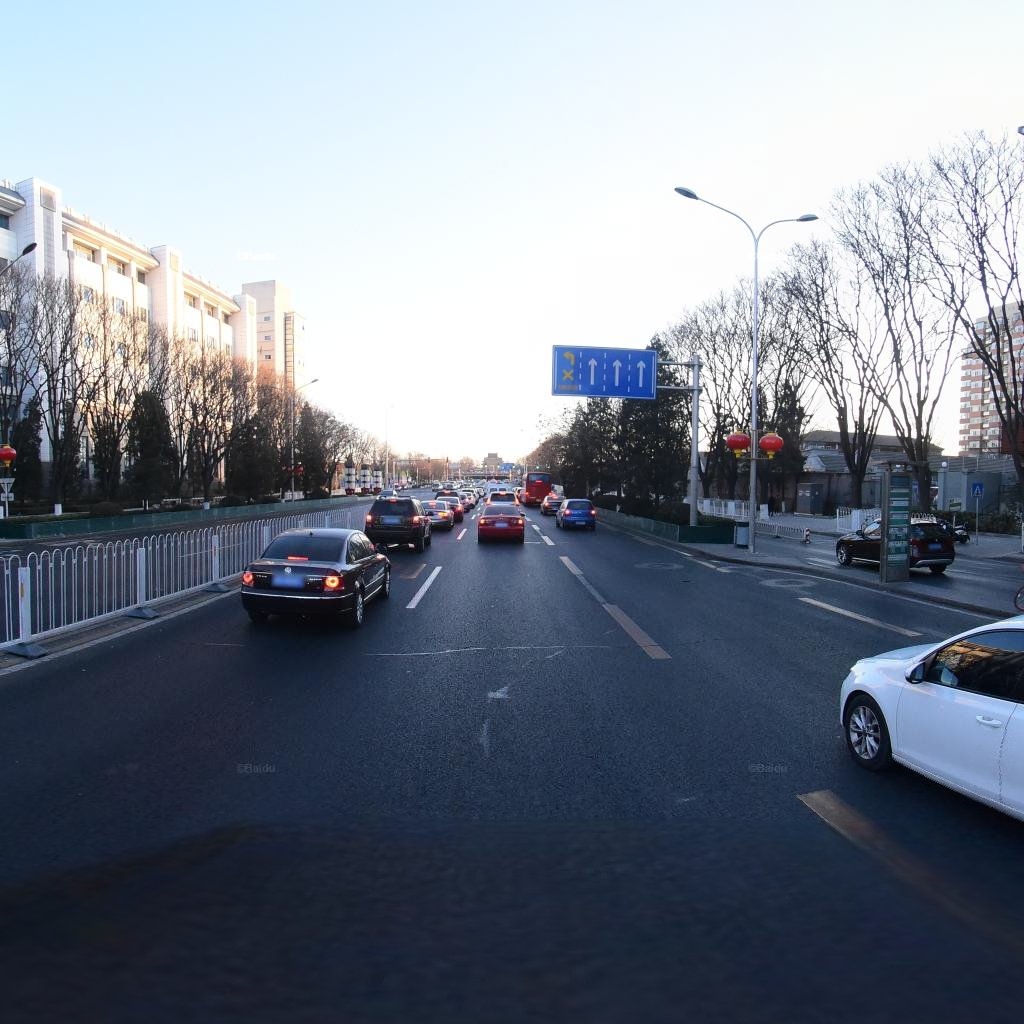
Region: Dongcheng
Road damage annotations: manhole cover, transverse patch, transverse patch, transverse crack, manhole cover